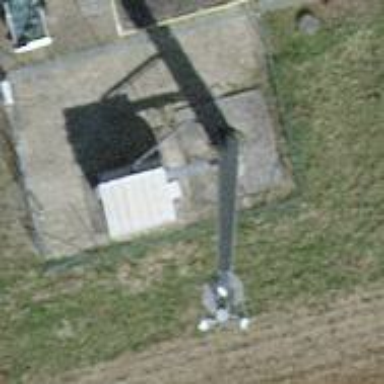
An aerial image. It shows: Communication tower.